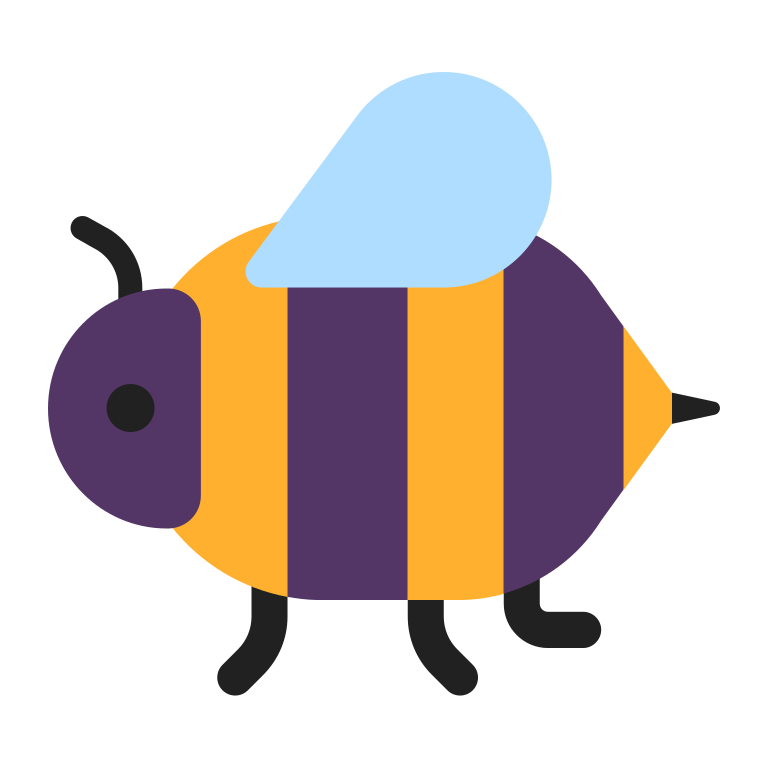
honeybee flat